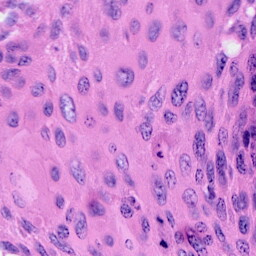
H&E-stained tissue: Cervix